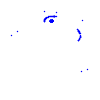
Particle: kaon